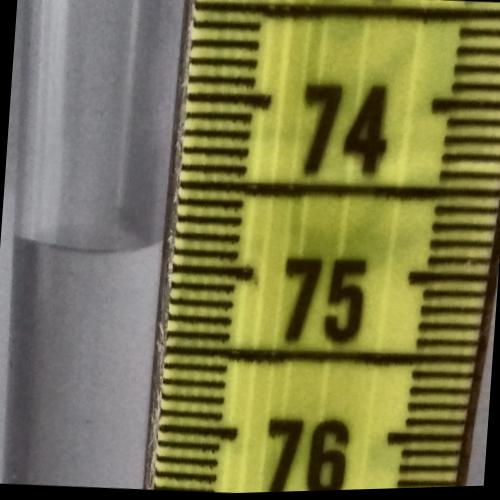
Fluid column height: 74.9 cm